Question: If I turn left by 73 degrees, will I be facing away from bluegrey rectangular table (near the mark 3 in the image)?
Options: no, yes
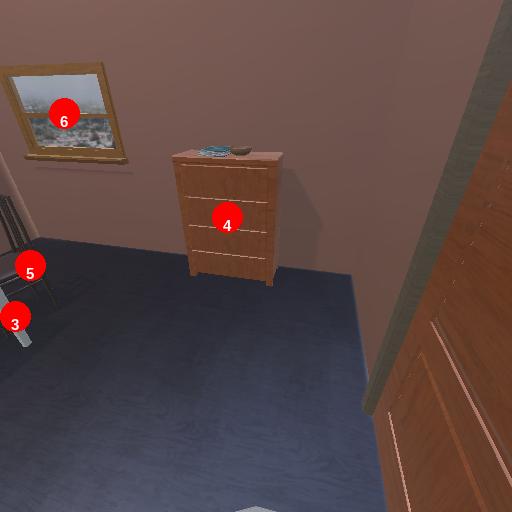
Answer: no